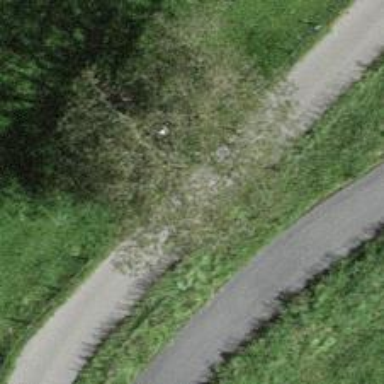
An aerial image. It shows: Unclassified paved road.